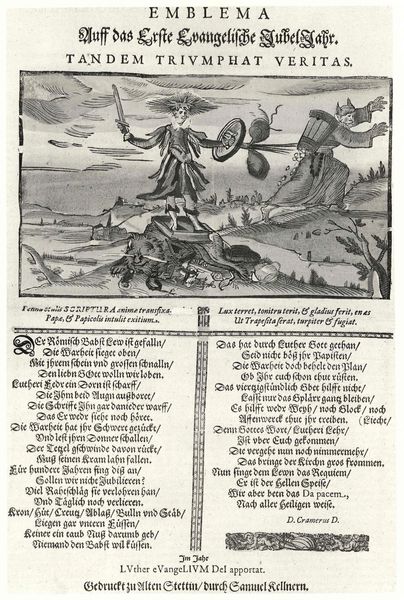
Titel: Emblema Auff das Erste Evangelische JubelJahr
Künstler: Johannes Bader
Institution: (Seriendruck)
Schlagwörter: baum, berg, felsen, himmel, kämpfer, mann, wasser, weiß, wolken, fluss, landschaft, see, stadt, grau, männer, schwarz, tier, weg, alt, arme, geschichte, halten, mensch, rahmen, stehen, tod, bild, wind, kirche, figur, gewänder, blatt, bauern, engel, schrift, papier, kiepe, kraxe, schwer, dorf, grafik, spalten, rand, sturm, karikatur, korb, flucht, schild, buch, druck, radierung, stich, titel, seite, dieb, illustration, karrikatur, schwarzweiß, schwert, text, zeitung, initiale, überschrift, ritter, buchdruck, teufel, krieger, löwe, töten, zeilen, rucksack, emblem, vertreibung, ungeheuer, baumstumpf, illustriert, abbildung, bütte, wahrheit, latein, lateinisch, triumpf, evangelisch, emblema, text schrift, stettin, jubeljahr, tandem, sttin